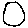
Label: circle